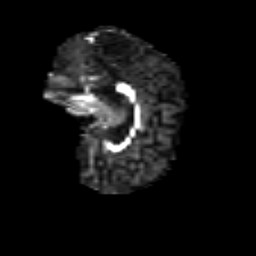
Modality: FA
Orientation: sagittal
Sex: female
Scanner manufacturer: siemens
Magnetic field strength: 3 T
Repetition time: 5 s
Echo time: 0.071 s